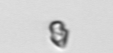
Label: Heterocapsa_rotundata